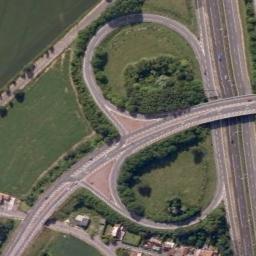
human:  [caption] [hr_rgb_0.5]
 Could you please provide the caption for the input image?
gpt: The overpass is divided into three roads .

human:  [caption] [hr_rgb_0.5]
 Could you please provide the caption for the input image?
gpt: There are many trees beside the overpass .

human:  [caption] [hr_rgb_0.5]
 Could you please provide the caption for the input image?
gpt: The clover-leaf overpasses over the roads on the green space and some houses are next to the overpass .

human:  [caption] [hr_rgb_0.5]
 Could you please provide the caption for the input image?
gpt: The overpass is on the grass next to some houses .